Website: home-depot
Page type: customer-info-address
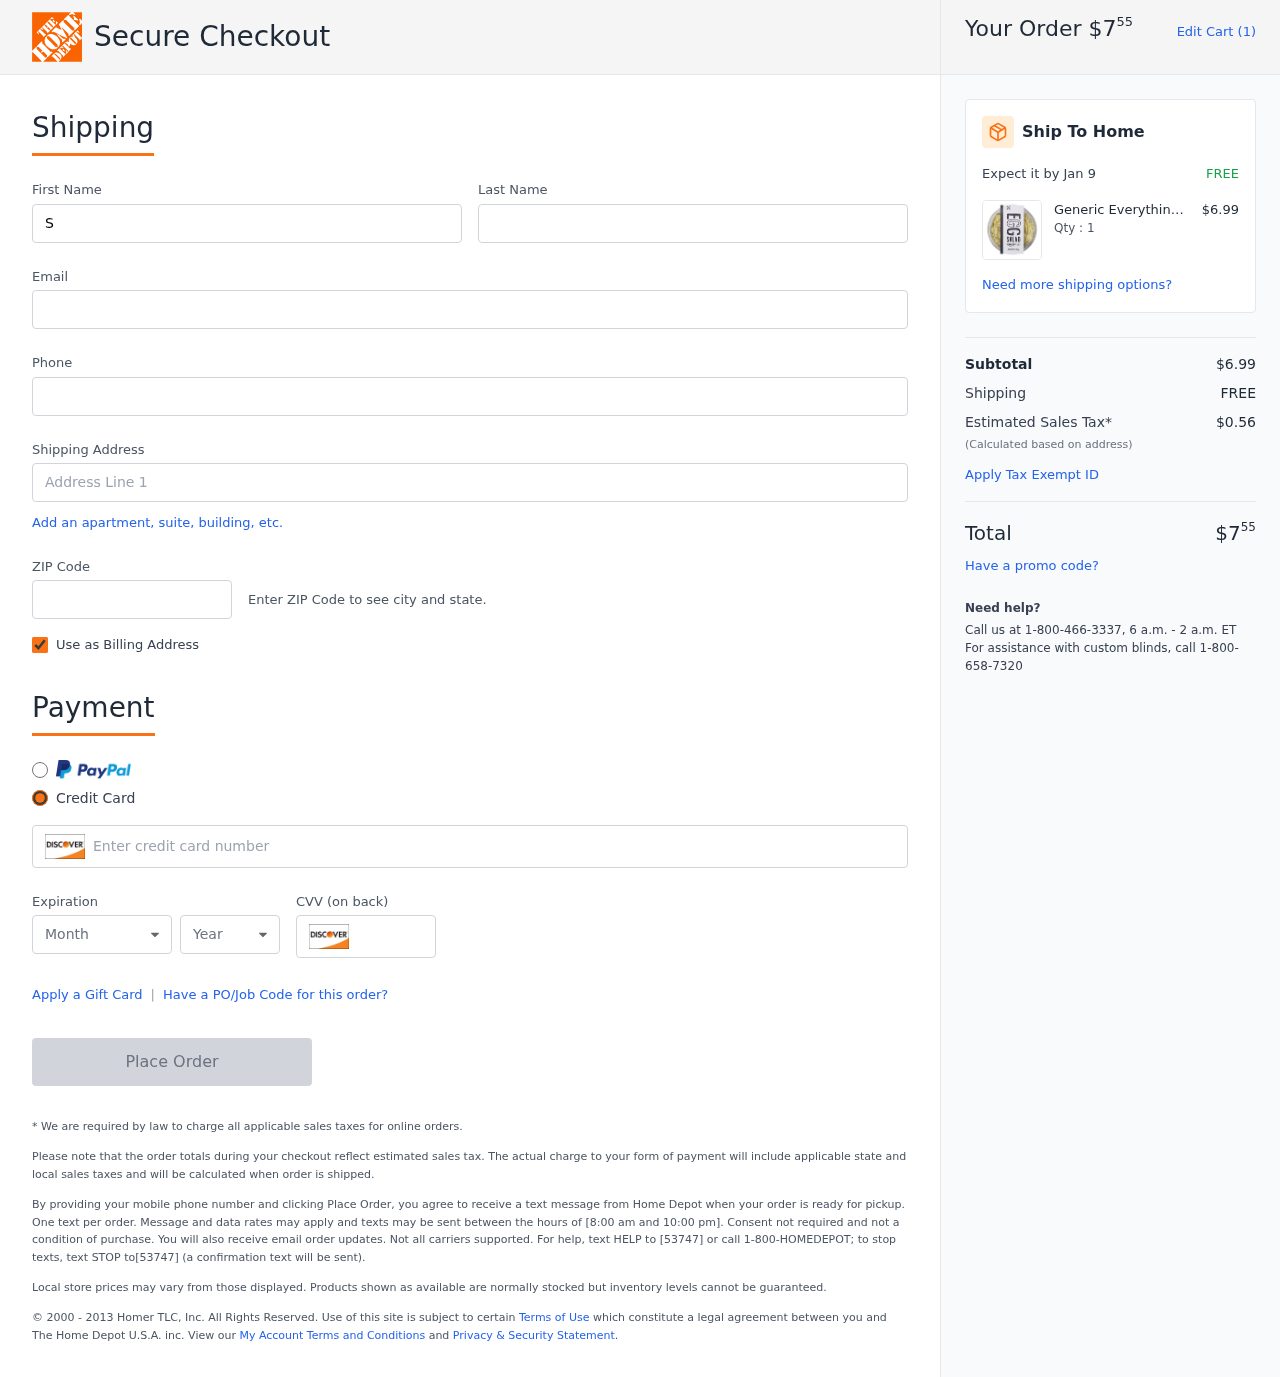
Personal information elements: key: PII_CARD_CVV
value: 641
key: PII_CARD_EXPIRY_MONTH
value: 07
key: PII_CARD_EXPIRY_YEAR
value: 28
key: PII_CARD_NUMBER
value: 6570 0013 3978 7140
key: PII_EMAIL
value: sthompson@yahoo.com
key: PII_FIRSTNAME
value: Shannon
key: PII_LASTNAME
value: Thompson
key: PII_PHONE
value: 7239674662
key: PII_POSTCODE
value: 21684
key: PII_STREET
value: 51187 Perry Center
Product elements: key: PRODUCT1_BRAND
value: Generic
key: PRODUCT1_NAME
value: Everything Spice Egg Salad, 6.67 oz
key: PRODUCT1_PRICE
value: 6.99
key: PRODUCT1_QUANTITY
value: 1
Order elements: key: ORDER_TOTAL
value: $755
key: ORDER_NUM_ITEMS
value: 1
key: ORDER_DELIVERY_DATE
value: Jan 9
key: ORDER_SUBTOTAL
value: $6.99
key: ORDER_SHIPPING_COST
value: FREE
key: ORDER_TAX
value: $0.56